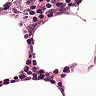
Metastatic tissue present: no